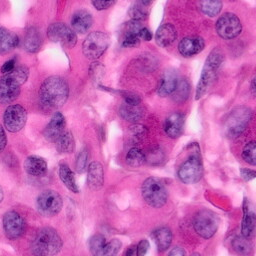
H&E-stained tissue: Pancreatic